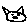
Label: cat